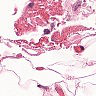
Metastatic tissue present: no